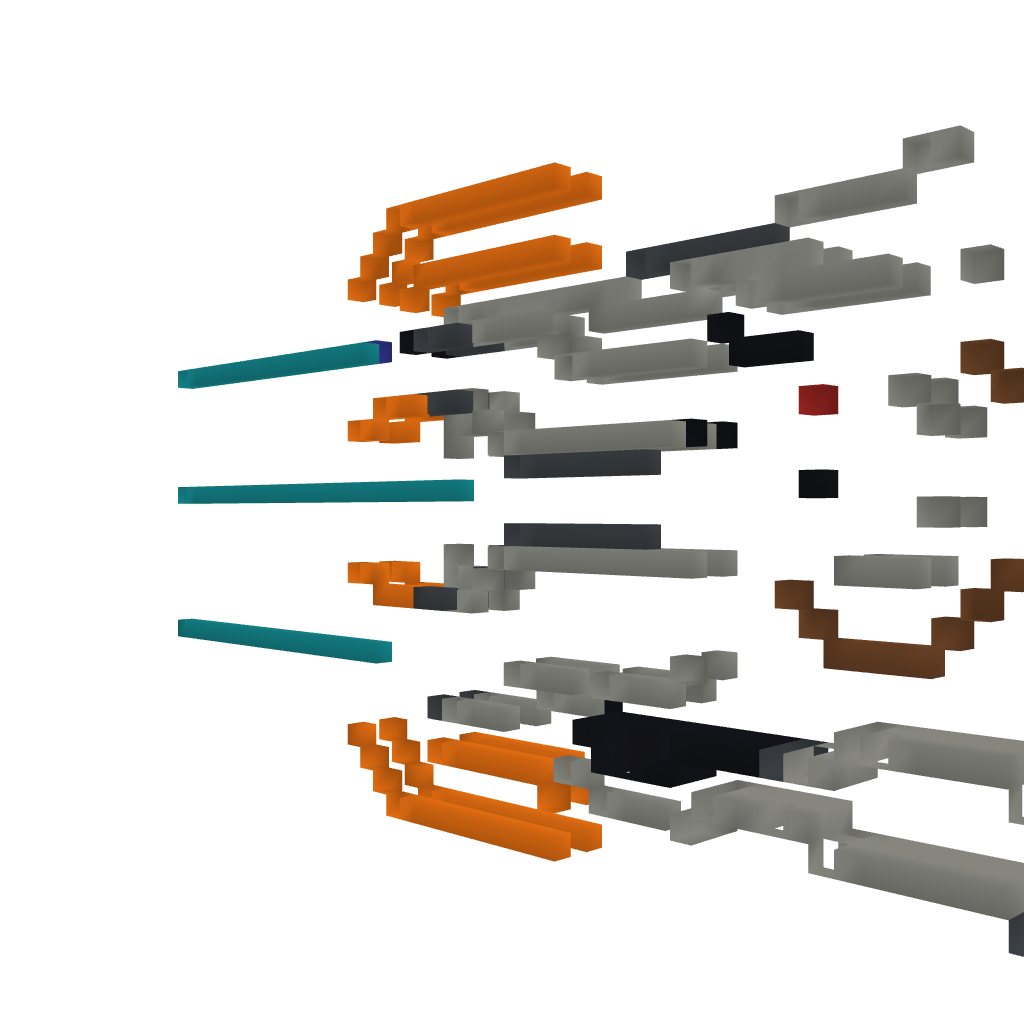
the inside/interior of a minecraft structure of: Plasma cutter - Dead Space